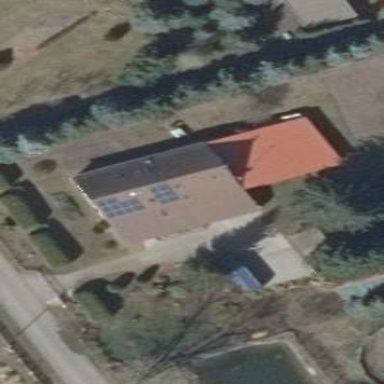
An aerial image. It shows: Simple and straightforward house.